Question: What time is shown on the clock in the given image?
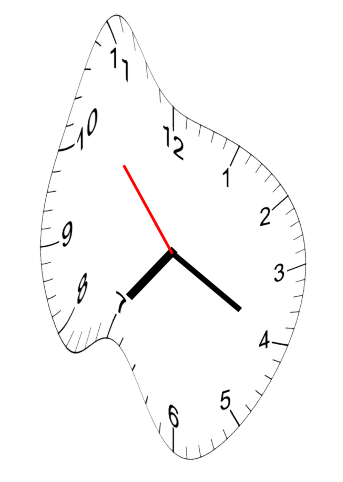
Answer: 07:19:53